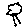
Label: tree